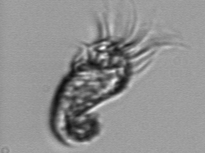
Label: Tontonia_appendiculariformis